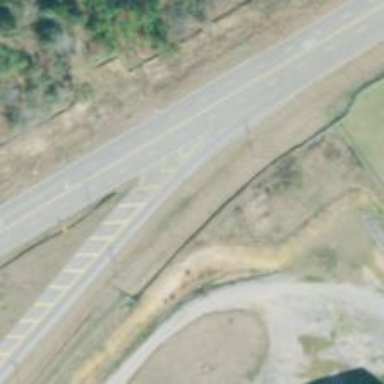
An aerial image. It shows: Trunk link highway.